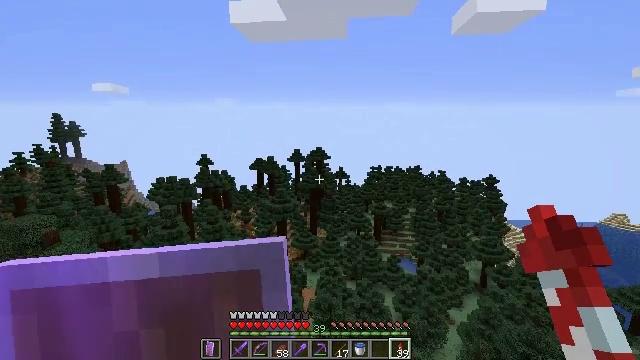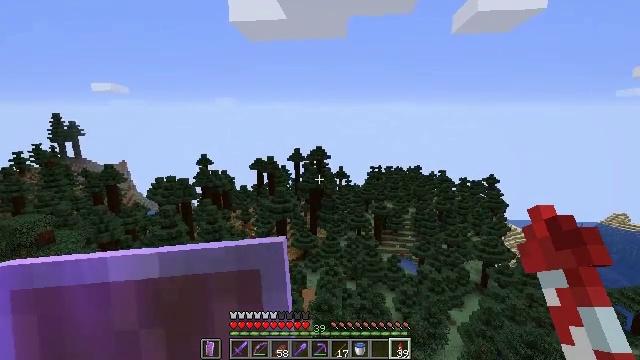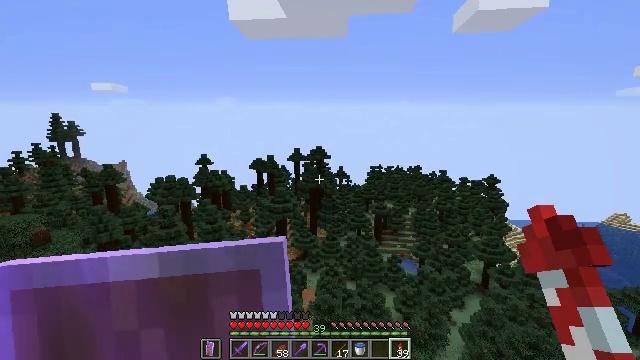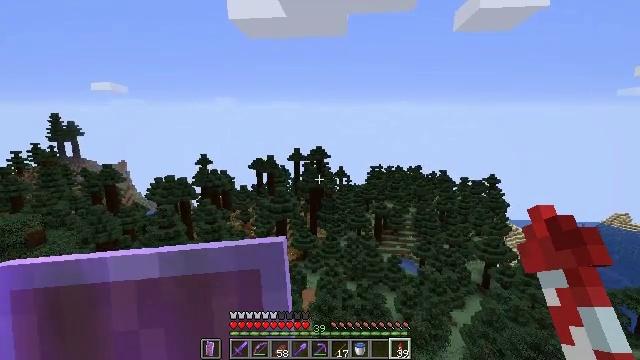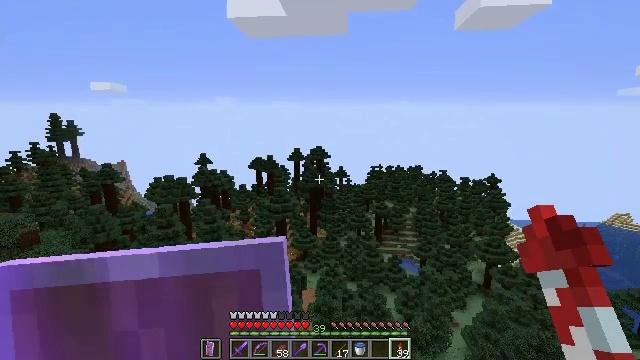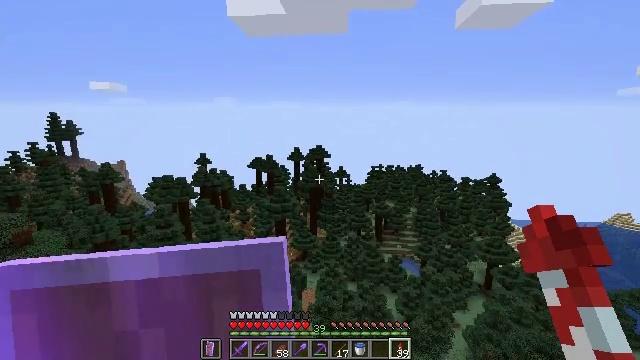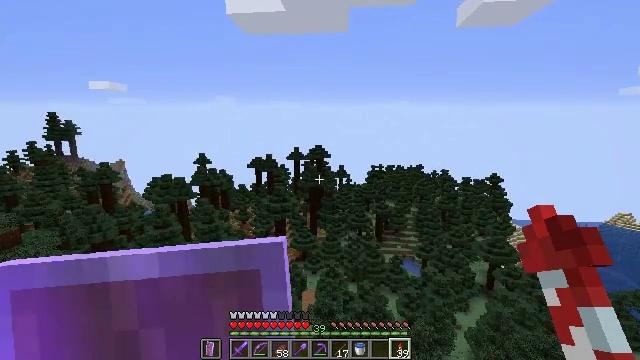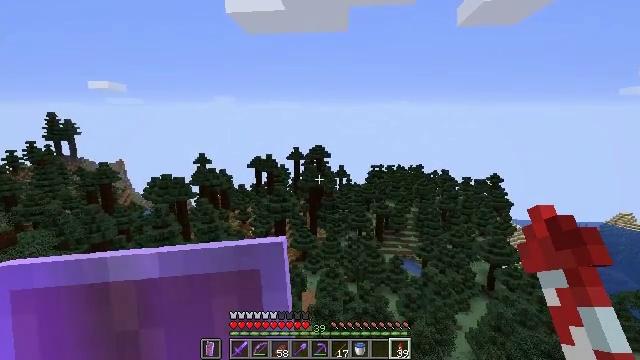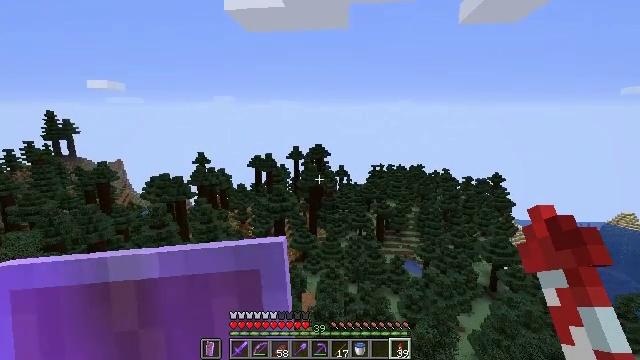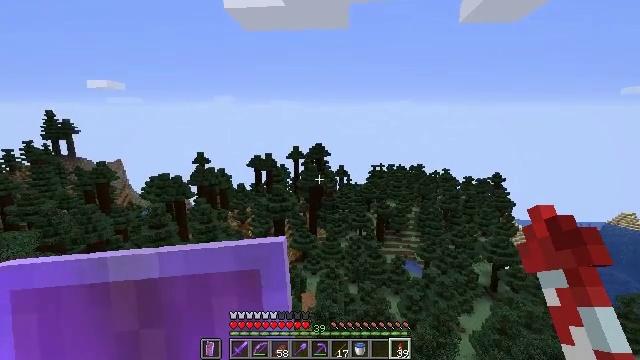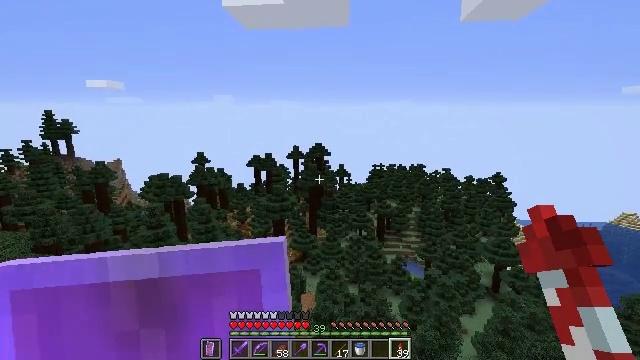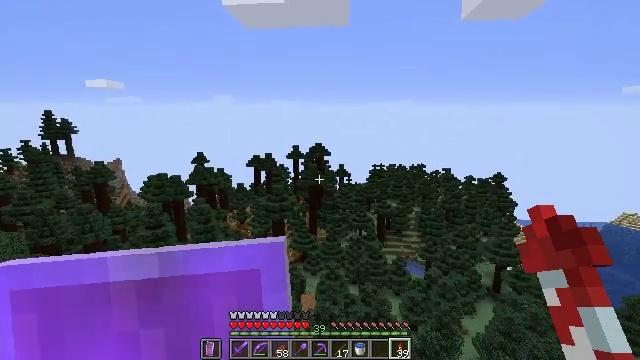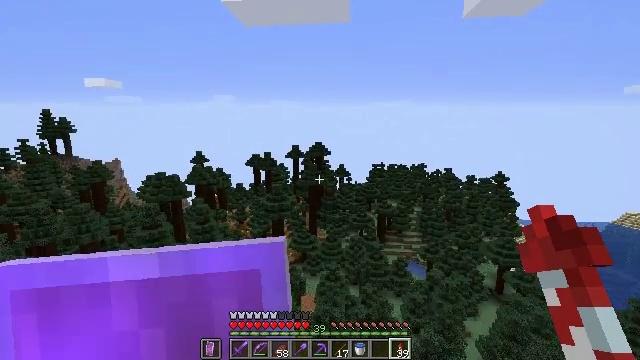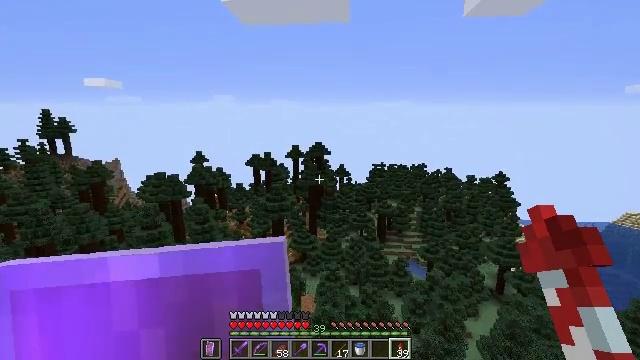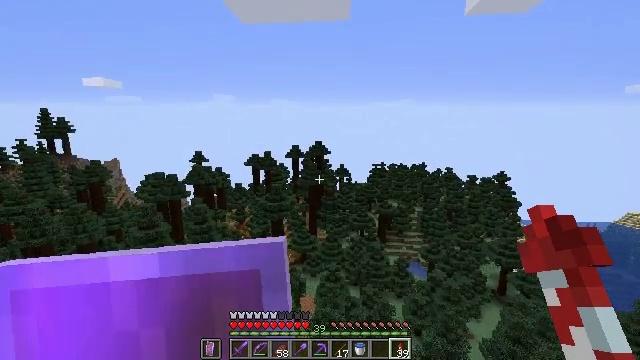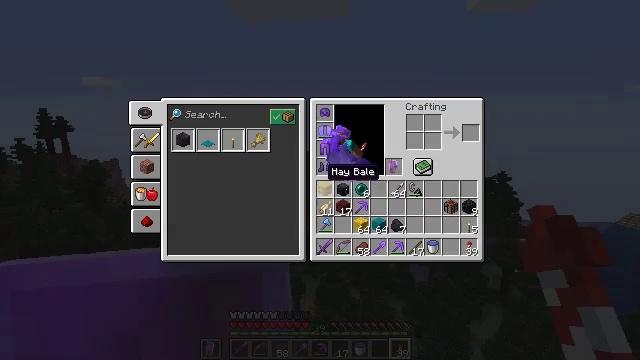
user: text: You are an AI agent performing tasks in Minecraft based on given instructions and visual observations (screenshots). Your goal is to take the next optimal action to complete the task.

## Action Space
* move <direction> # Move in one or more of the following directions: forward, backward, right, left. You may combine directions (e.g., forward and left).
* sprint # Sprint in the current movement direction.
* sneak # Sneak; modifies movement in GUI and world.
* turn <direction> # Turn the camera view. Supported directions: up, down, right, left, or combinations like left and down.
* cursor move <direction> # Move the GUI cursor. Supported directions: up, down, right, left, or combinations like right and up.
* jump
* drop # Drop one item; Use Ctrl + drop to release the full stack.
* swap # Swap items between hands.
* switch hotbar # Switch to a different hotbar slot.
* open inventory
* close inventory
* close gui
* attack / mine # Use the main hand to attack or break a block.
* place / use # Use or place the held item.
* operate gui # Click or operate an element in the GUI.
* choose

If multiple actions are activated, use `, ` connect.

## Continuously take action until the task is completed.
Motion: motion action
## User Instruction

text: craft item cyan carpet
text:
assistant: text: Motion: no_op
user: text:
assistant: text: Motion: no_op
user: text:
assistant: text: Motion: no_op
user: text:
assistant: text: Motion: no_op
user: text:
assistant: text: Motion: no_op
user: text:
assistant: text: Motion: no_op
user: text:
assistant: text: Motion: no_op
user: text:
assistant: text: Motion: no_op
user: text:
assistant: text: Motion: no_op
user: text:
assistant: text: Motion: no_op
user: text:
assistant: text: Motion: no_op
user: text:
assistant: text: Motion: no_op
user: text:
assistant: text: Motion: no_op
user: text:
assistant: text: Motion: no_op
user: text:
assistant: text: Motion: open inventory
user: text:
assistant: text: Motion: open inventory
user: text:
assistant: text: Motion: open inventory
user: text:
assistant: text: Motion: open inventory
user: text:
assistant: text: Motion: no_op
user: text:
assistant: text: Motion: no_op
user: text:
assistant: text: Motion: no_op
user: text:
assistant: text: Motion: no_op
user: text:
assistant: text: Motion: no_op
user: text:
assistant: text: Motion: no_op
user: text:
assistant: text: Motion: turn right and up
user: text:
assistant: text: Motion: turn right
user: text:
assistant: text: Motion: turn right
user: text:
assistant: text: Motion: no_op
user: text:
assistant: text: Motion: no_op
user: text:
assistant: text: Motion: no_op